You are looking at the wavelet scalogram of a bearing's acceleration signal. Based on the visible evidence, which condition applies: normal, inner_race, outer_race, ball?
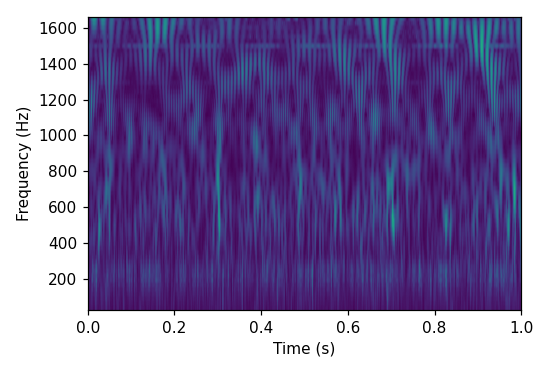
Answer: normal